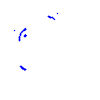
Particle: proton